Field crop: maize
Growth stage: 2
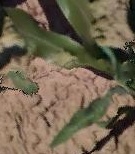
Species: maize